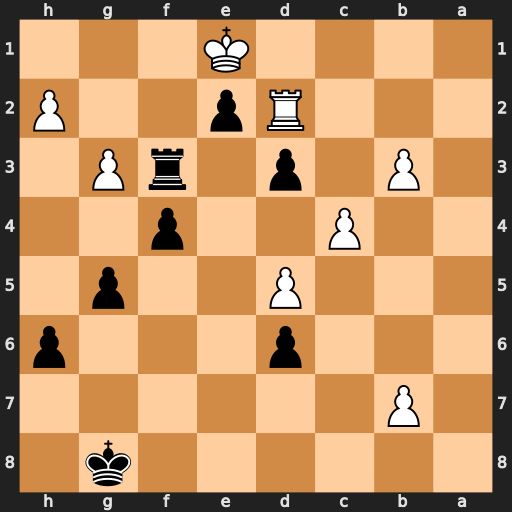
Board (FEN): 6k1/1P6/3p3p/3P2p1/2P2p2/1P1p1rP1/3Rp2P/4K3
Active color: b
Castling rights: -
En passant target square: -
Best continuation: Rf1#